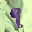
Label: 9